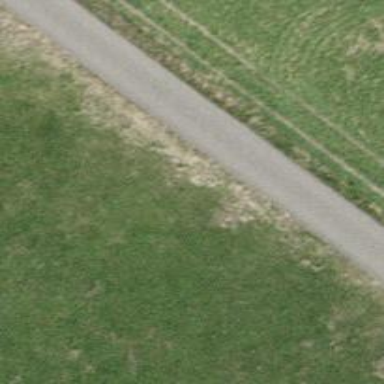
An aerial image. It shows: Track with grade 1 quality.